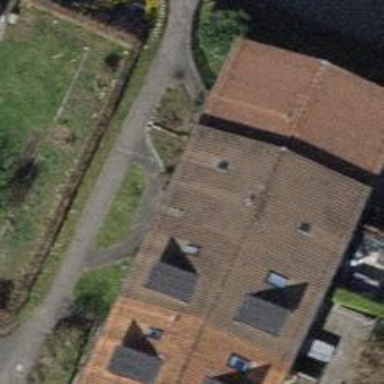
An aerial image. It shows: Simple house.